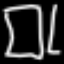
Label: square